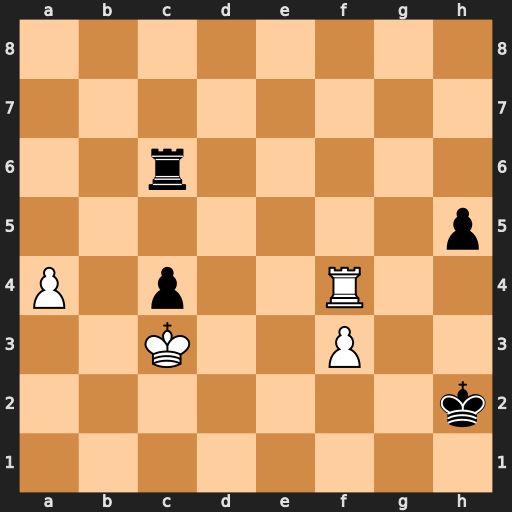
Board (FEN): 8/8/2r5/7p/P1p2R2/2K2P2/7k/8
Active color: w
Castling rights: -
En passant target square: -
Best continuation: Rh4+ Kg3 Rxh5 Kxf3 Rh4